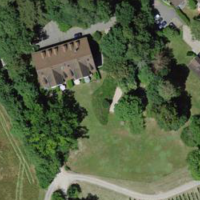
EUNIS habitat code: 55
Species observed at this site:
Allium ursinum
Convolvulus arvensis